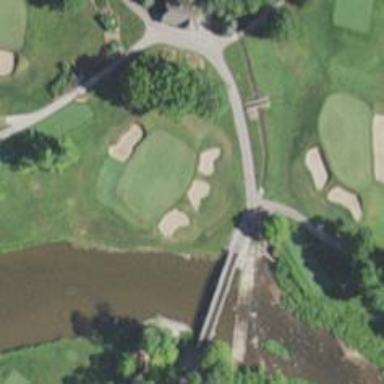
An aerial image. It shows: Golf hole.